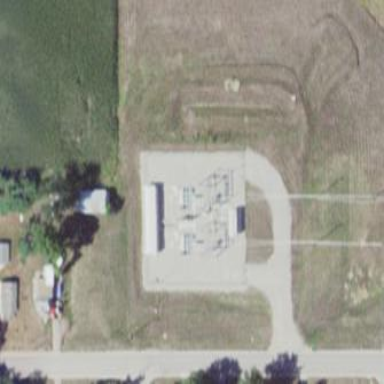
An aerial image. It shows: Distribution-level power substation.